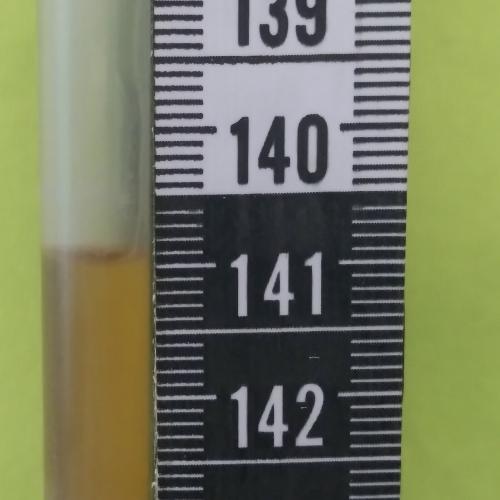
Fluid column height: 140.9 cm